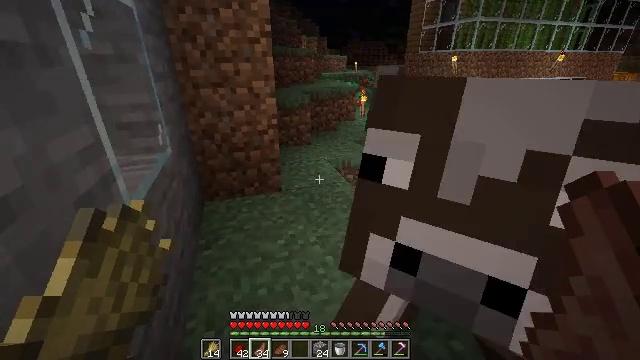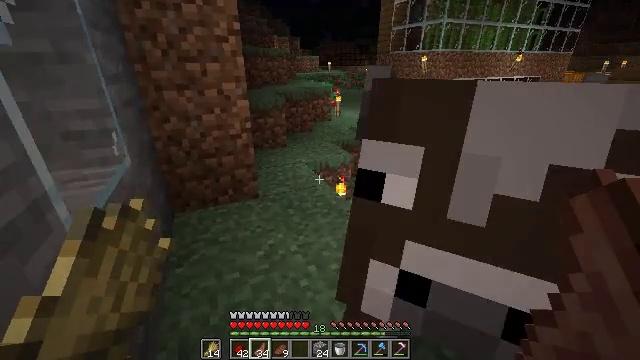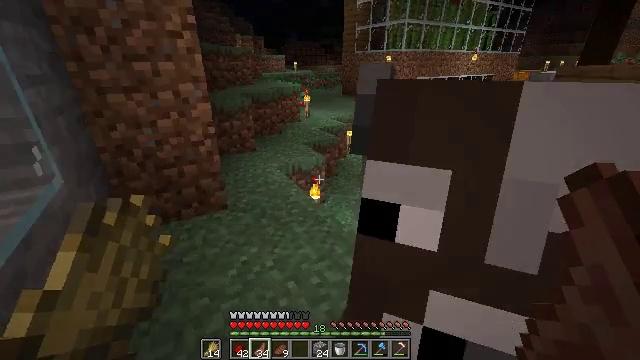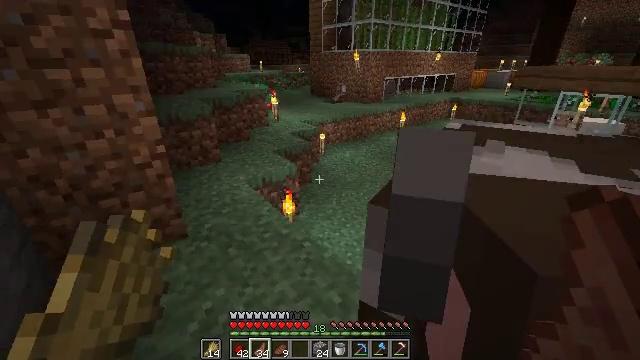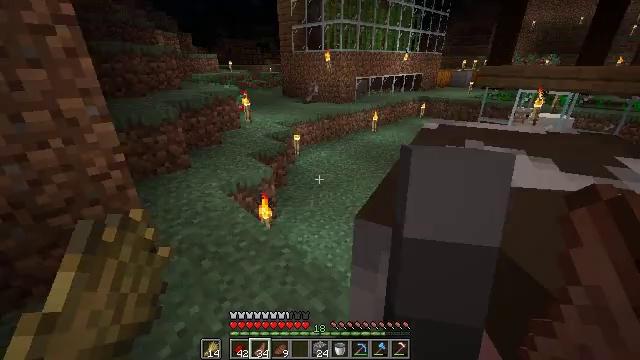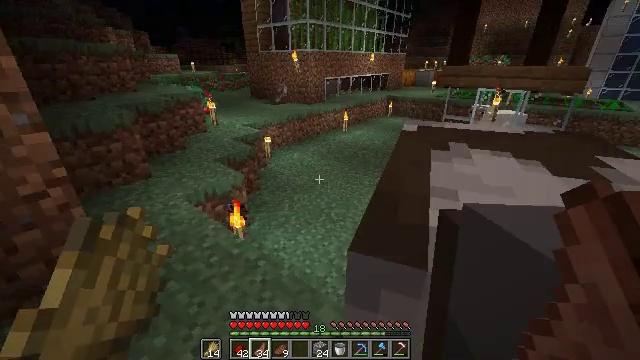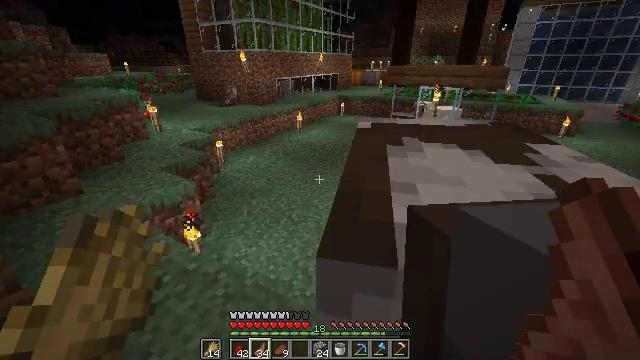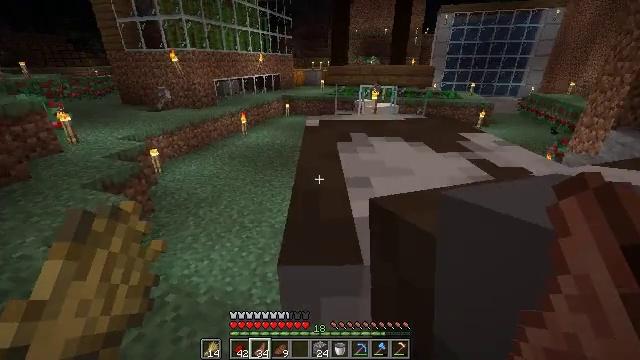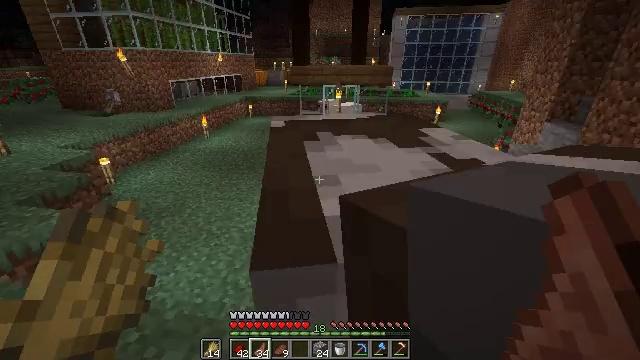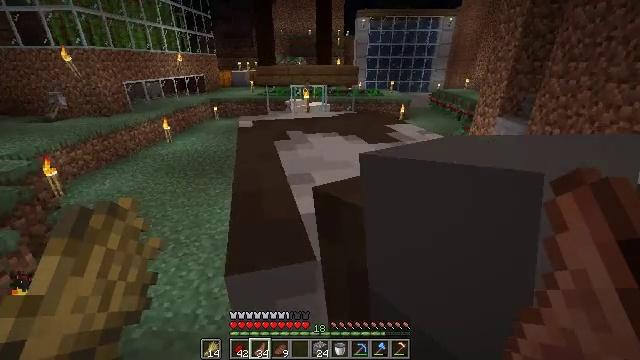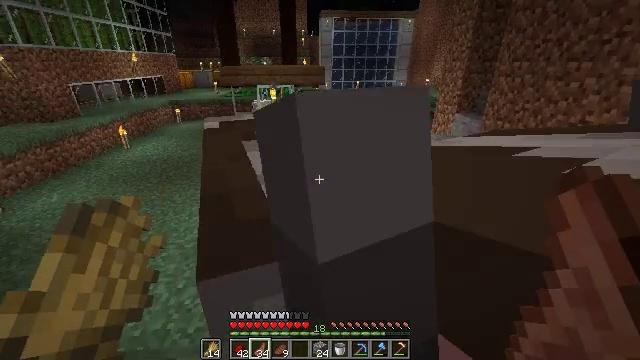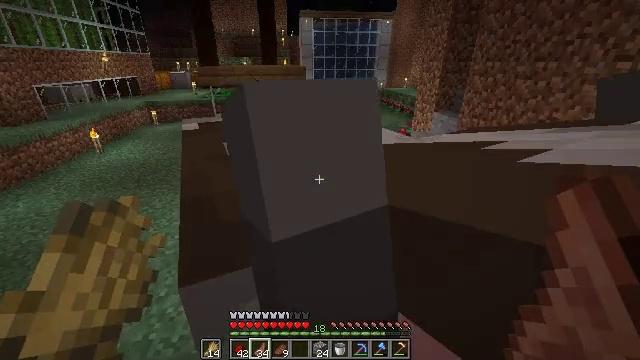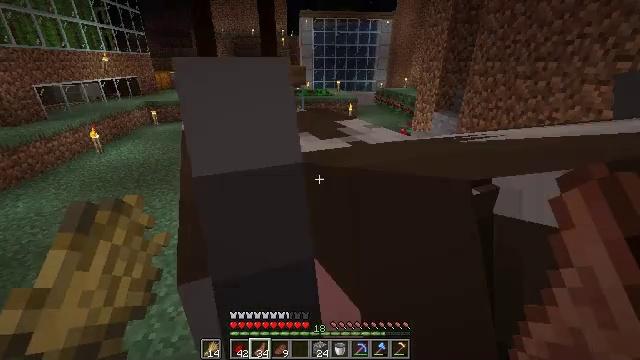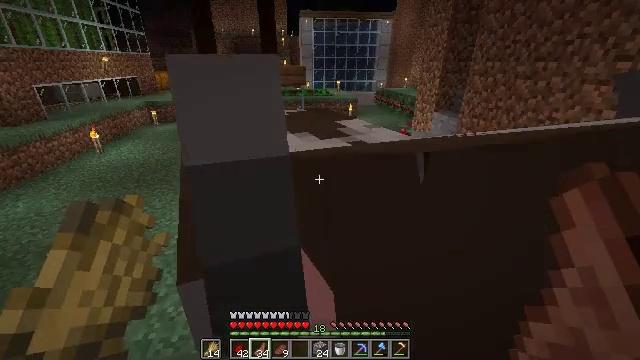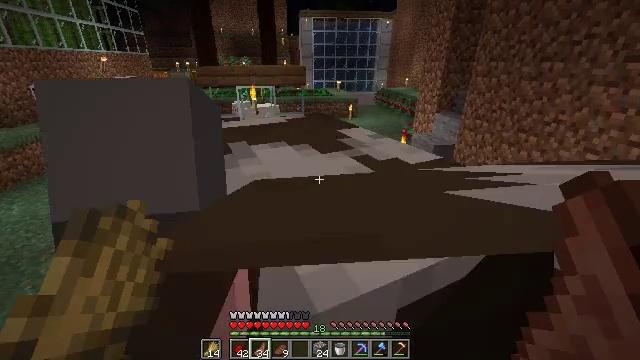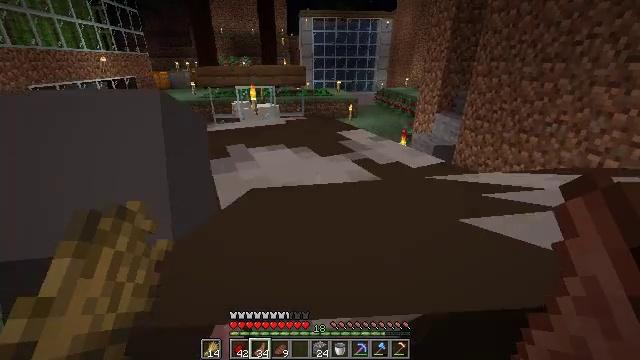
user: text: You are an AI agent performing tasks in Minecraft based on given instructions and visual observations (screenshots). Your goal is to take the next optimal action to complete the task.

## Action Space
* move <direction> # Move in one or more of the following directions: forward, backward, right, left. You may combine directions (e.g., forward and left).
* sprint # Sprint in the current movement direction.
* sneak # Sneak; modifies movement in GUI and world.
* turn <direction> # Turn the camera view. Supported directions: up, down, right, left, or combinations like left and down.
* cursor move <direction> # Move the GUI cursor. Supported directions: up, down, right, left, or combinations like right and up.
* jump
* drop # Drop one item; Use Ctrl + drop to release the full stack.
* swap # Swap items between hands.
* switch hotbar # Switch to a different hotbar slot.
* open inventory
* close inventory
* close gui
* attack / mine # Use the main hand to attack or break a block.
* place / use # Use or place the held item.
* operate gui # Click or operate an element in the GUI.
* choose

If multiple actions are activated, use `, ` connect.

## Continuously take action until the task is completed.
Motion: motion action
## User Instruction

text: Put spruce planks and sticks in the crafting grid to get a spruce fence.
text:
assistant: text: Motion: move forward, turn right
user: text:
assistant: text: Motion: move forward, turn right
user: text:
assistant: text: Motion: move forward, turn right
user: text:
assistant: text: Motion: turn right
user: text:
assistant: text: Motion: turn right
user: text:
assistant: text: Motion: turn right
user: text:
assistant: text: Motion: turn right
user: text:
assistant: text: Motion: turn right
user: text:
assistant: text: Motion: turn right
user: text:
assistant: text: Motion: turn right
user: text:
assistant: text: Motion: turn right
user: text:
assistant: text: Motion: no_op
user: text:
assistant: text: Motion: no_op
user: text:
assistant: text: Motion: move forward
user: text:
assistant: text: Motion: move forward
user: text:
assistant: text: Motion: move forward
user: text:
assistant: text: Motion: move forward
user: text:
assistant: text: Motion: move forward
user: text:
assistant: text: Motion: no_op
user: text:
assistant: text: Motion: no_op
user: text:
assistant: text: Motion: no_op
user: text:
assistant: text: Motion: no_op
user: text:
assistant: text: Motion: no_op
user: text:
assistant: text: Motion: no_op
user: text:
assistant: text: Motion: turn left
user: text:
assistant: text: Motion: turn left
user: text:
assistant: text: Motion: turn left
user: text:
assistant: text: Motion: turn left
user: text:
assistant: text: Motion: turn left
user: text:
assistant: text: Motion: no_op